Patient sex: M
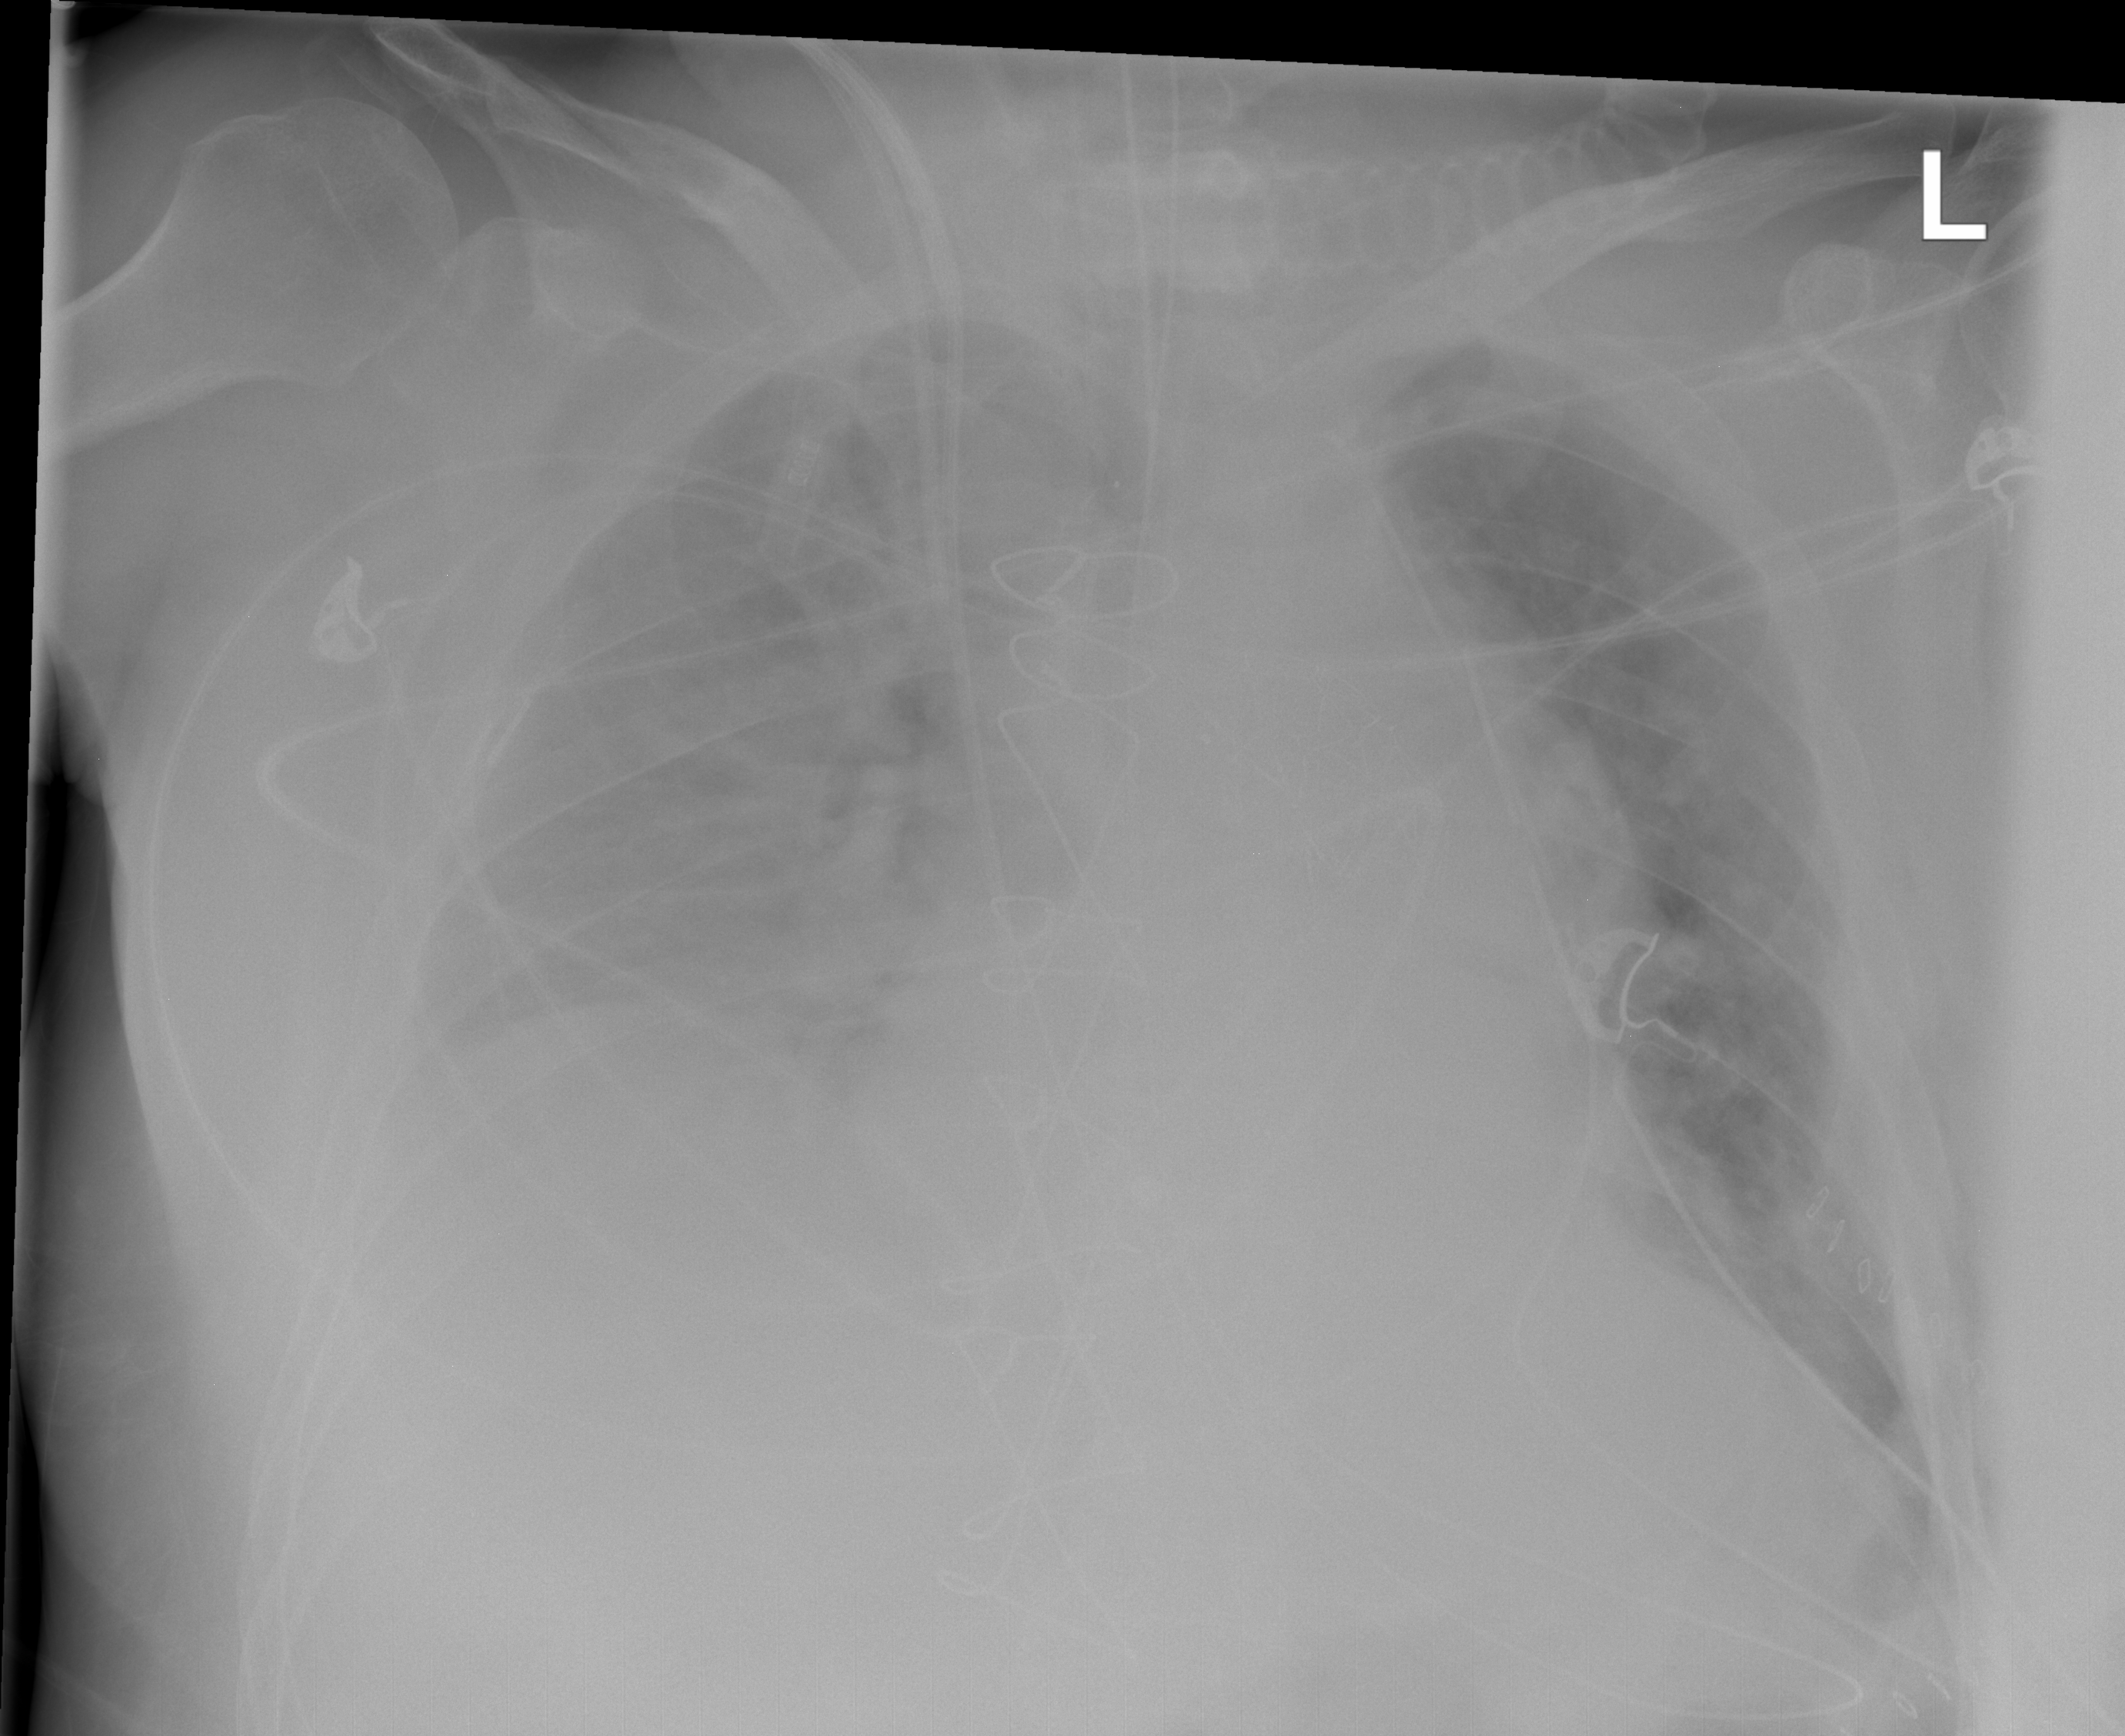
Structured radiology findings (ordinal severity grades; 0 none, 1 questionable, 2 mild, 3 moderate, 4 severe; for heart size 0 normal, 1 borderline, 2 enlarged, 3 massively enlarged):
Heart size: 0
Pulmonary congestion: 0
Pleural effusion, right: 2
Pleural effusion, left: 0
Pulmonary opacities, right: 1
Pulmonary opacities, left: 0
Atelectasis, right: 2
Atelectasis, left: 0